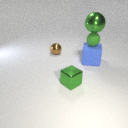
small brown metal sphere behind small green metal cube